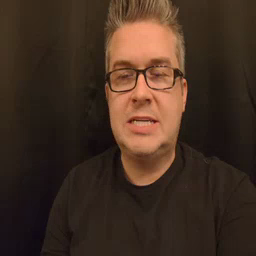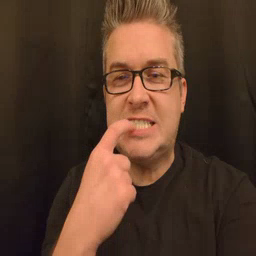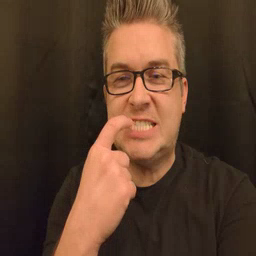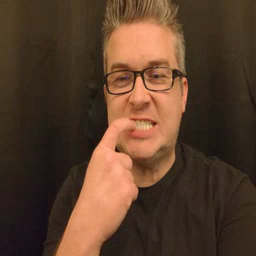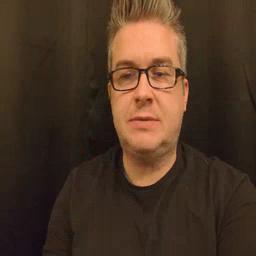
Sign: glasswindow